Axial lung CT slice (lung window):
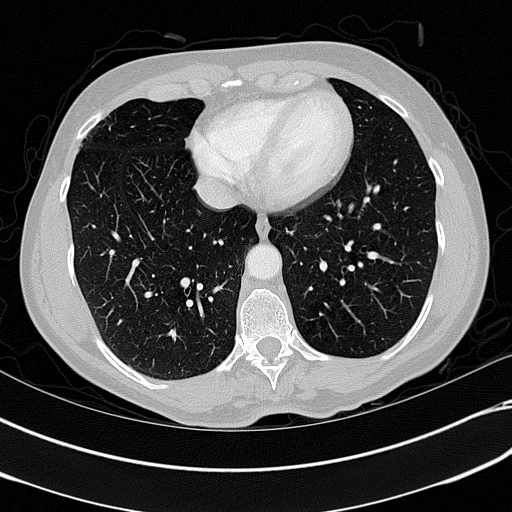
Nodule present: no